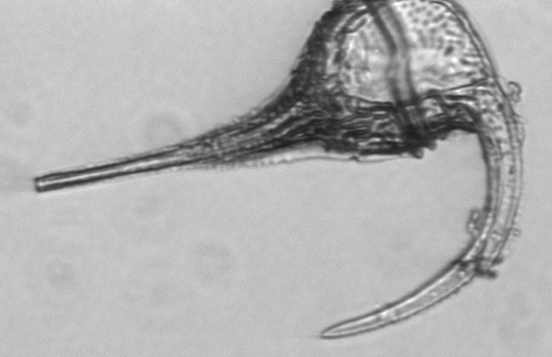
Label: Tripos